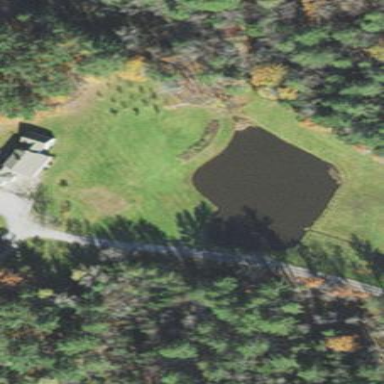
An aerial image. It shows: Serene pond surrounded by nature.